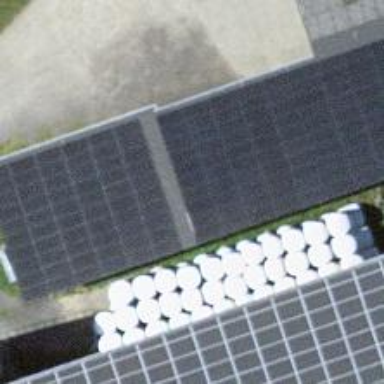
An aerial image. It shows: Solar photovoltaic panel generator.